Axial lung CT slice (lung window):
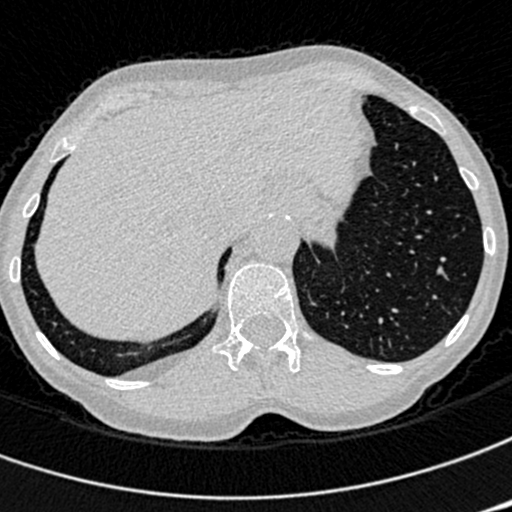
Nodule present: no